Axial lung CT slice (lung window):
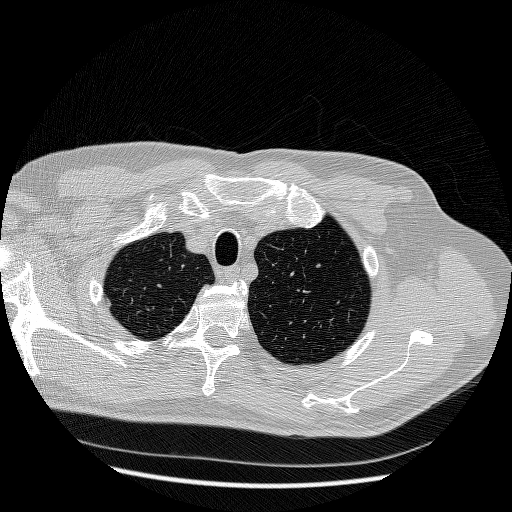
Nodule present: no